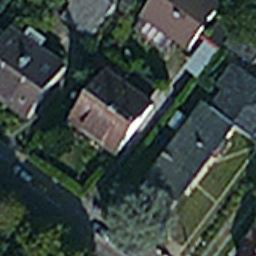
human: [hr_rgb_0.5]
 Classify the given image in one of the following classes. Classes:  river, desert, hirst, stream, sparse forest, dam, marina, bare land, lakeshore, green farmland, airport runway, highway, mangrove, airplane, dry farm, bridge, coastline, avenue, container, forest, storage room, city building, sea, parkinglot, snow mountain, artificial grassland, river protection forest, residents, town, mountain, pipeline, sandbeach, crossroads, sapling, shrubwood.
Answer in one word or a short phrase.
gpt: residents